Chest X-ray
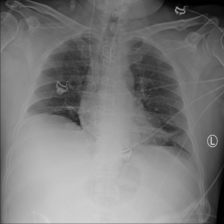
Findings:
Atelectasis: negative
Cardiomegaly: negative
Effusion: negative
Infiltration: negative
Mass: negative
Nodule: negative
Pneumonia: negative
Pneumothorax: negative
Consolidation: negative
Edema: negative
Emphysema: negative
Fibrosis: negative
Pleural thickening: negative
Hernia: negative